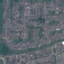
Land use / land cover class: Residential